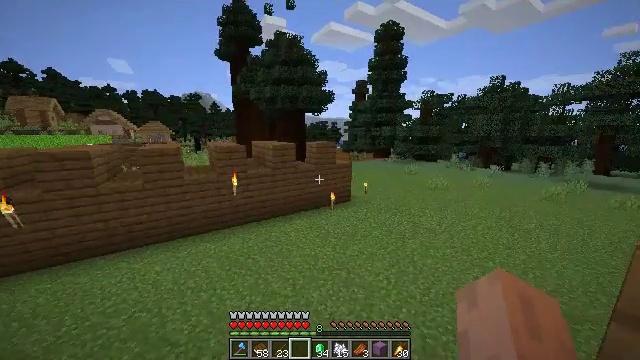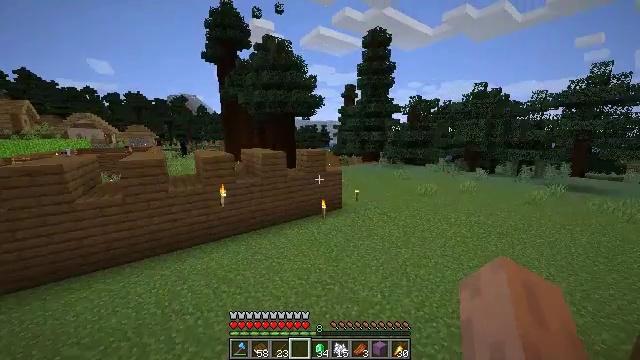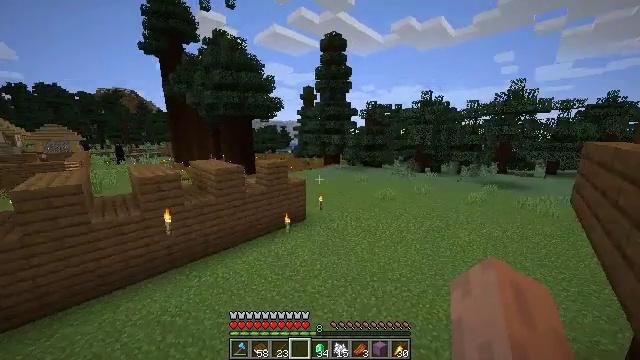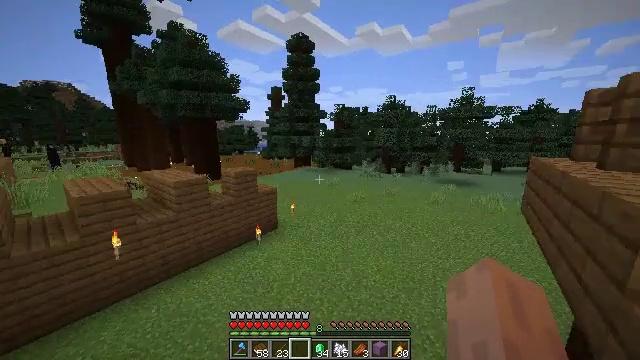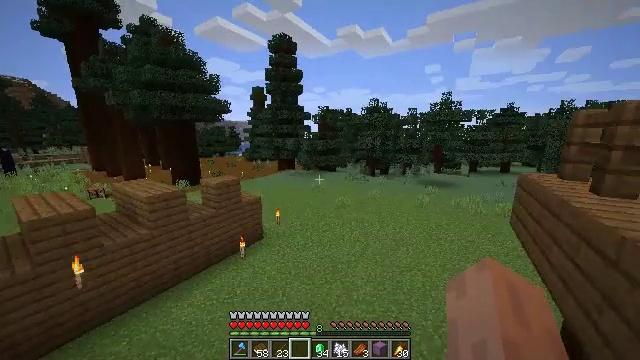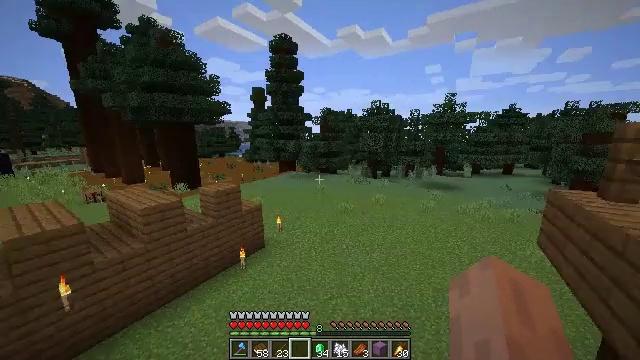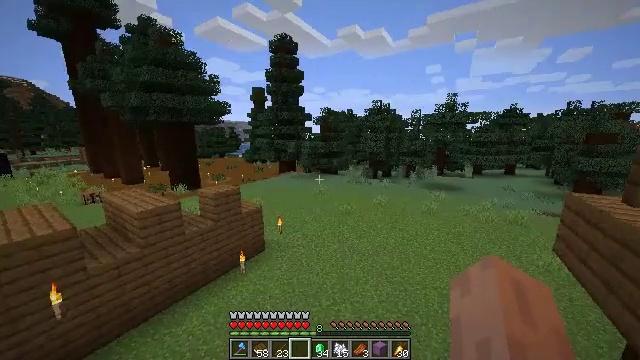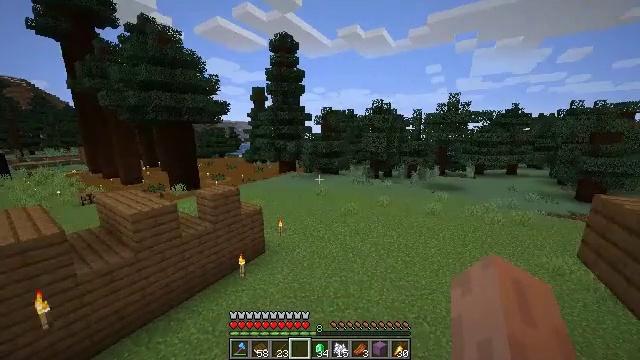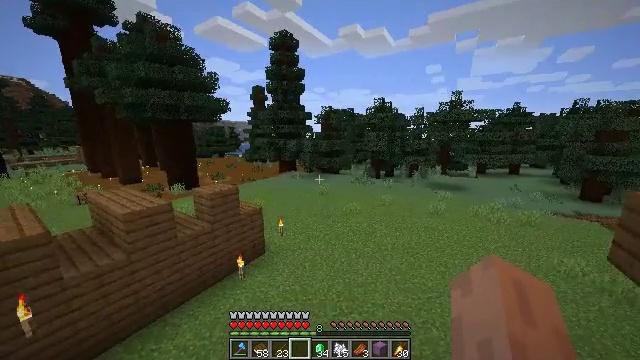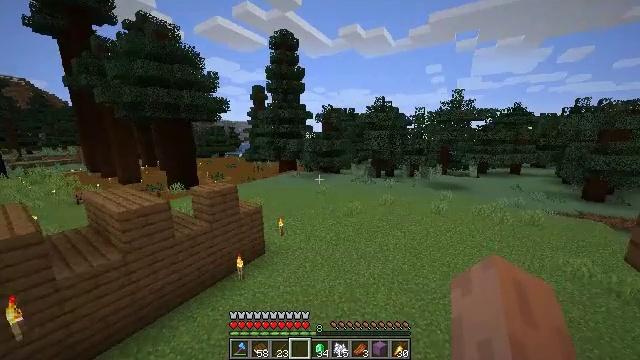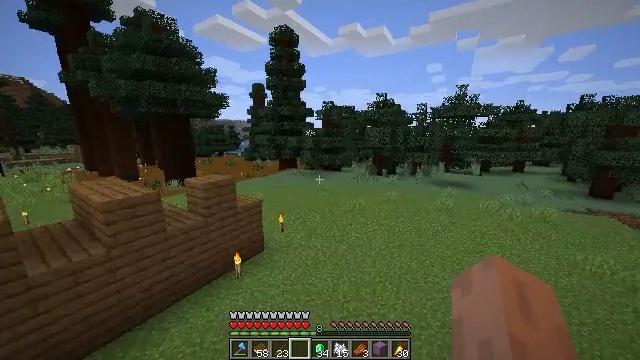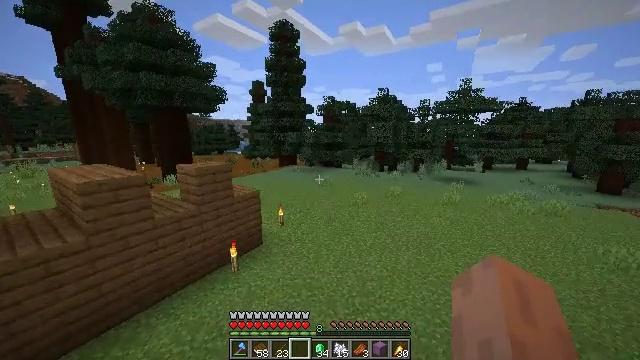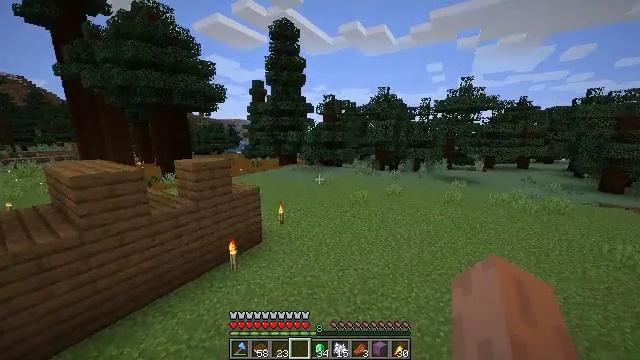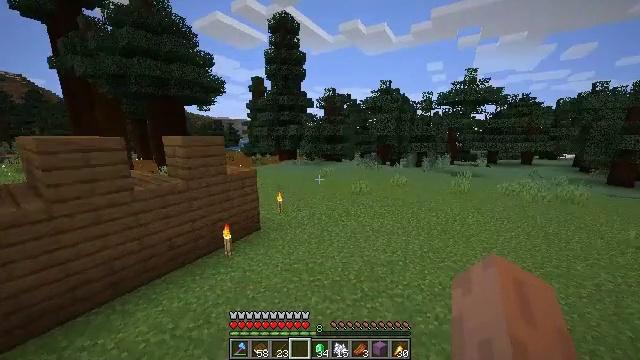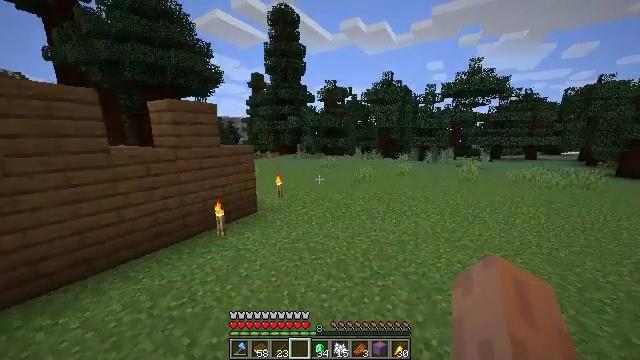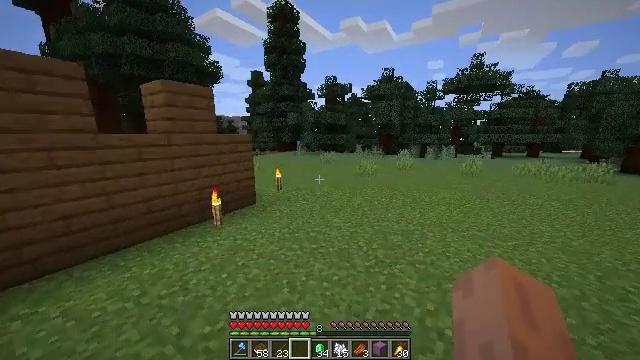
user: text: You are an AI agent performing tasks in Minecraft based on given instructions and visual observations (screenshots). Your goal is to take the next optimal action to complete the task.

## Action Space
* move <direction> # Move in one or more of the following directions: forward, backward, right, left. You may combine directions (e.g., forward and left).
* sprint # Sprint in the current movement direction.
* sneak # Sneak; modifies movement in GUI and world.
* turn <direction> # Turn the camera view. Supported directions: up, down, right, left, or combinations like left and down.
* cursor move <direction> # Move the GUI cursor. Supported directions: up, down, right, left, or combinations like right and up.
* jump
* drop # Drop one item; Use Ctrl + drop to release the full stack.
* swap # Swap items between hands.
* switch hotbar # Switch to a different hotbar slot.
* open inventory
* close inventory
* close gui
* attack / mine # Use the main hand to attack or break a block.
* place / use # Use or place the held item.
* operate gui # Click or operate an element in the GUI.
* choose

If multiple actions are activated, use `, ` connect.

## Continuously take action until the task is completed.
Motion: motion action
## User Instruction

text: Get an enchanted book using the enchanting table.
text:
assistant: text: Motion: move forward, sprint, turn right, jump
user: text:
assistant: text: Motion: move forward, sprint, turn right, jump
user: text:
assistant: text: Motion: move forward, sprint, turn right, jump
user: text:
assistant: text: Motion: move forward, sprint, turn right, jump
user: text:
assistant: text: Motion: move forward, sprint, jump
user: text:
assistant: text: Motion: move forward, sprint, jump
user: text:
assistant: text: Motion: move forward, sprint, jump
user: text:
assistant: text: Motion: move forward, sprint, jump
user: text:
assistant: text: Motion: move forward, sprint, jump
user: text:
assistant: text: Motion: move forward, sprint, jump
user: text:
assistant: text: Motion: move forward, sprint, jump
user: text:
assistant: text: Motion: move forward, sprint, jump
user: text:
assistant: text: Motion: move forward, sprint, jump
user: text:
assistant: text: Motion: move forward, sprint, jump
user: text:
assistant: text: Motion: move forward, sprint, jump
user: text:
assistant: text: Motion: move forward, sprint, jump
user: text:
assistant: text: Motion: move forward, sprint, jump
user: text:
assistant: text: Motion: move forward, sprint, jump
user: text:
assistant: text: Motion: move forward, sprint, jump
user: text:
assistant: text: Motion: move forward, sprint, jump
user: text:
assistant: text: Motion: move forward, sprint, jump
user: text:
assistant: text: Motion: move forward, sprint, jump
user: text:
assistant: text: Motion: move forward, sprint, jump
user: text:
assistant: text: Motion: move forward, sprint, jump
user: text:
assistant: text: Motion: move forward, sprint, jump
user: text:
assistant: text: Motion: move forward, sprint, jump
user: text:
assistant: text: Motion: move forward, sprint, turn left, jump
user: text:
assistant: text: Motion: move forward, sprint, turn left, jump
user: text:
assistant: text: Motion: move forward, sprint, jump
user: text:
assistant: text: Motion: move forward, sprint, jump